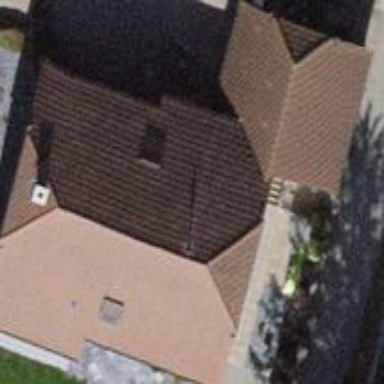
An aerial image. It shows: Detached building with half-hipped roof.